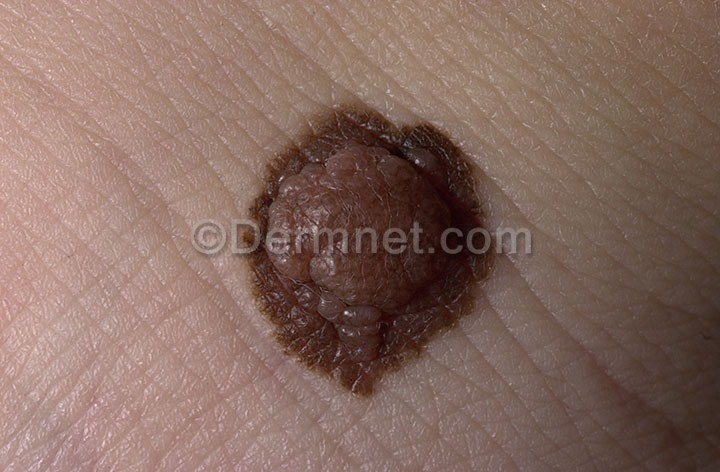
Disease: Melanoma Skin Cancer Nevi and Moles